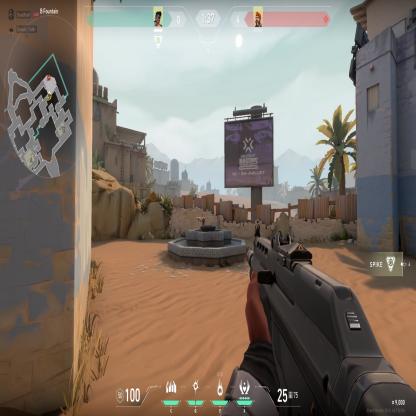
Label: enemy